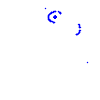
Particle: kaon